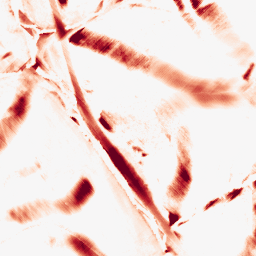
Category: morphological
Decomposition family: morphological_diamond
Decomposition parameters: operation: opening
radius: 20
Upsampling method: bspline
Upsampling parameters: scale: 4
Upsampling scale: 4